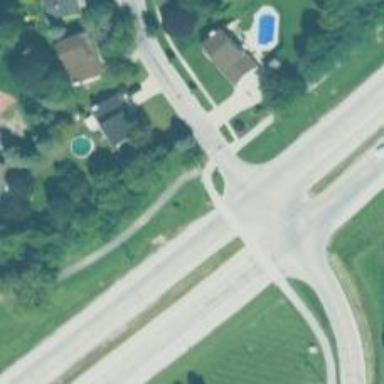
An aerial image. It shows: Path with asphalt surface and crossing.